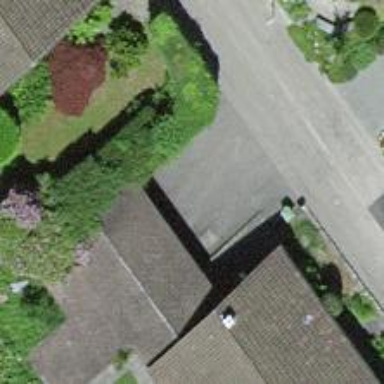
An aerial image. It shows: Group of garages.